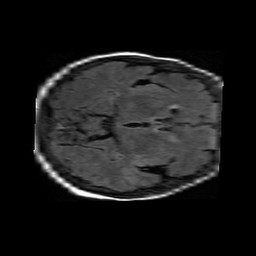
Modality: FLAIR
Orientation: axial
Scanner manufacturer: philips
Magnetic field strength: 1.5 T
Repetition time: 6 s
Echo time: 0.12 s